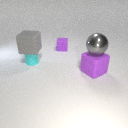
large purple rubber cube to the right of small cyan rubber cylinder